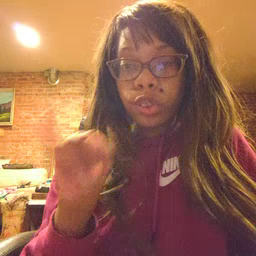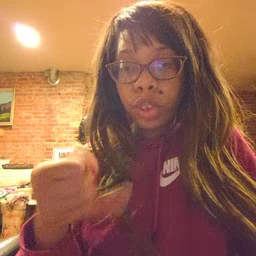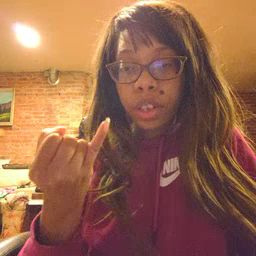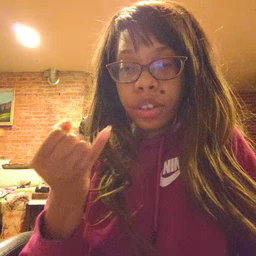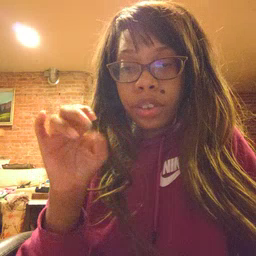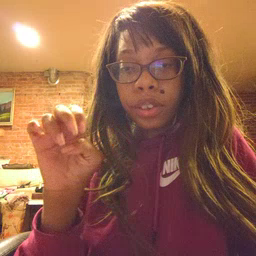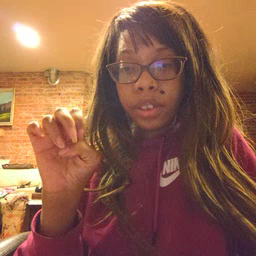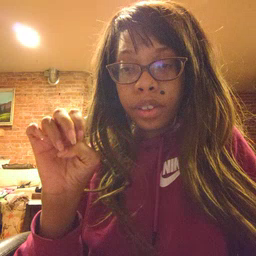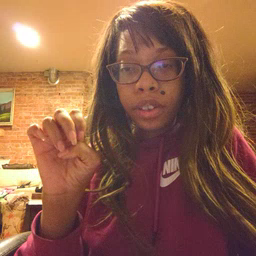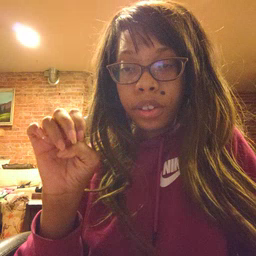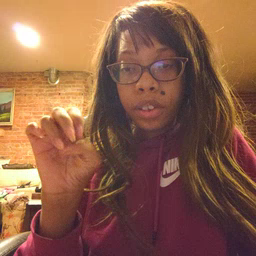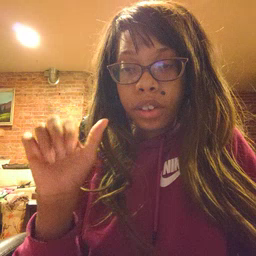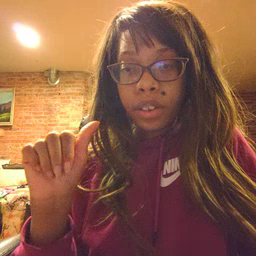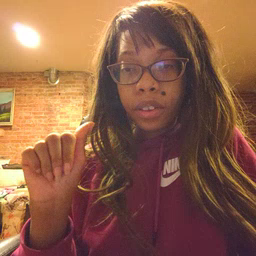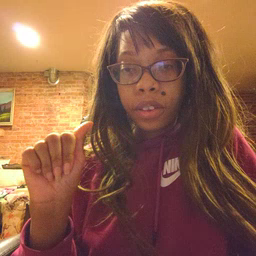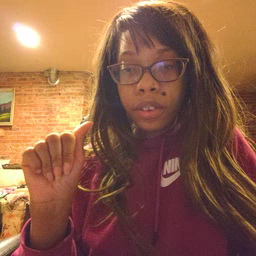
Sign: jeans